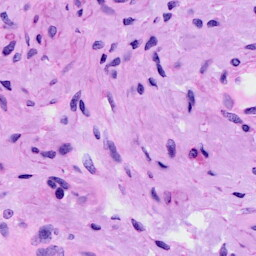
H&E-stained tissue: Cervix